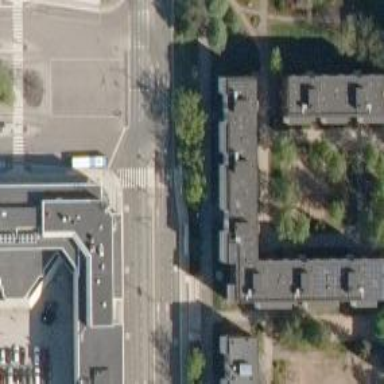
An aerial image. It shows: Marked footway with asphalt surface. The crossing includes pedestrian island.